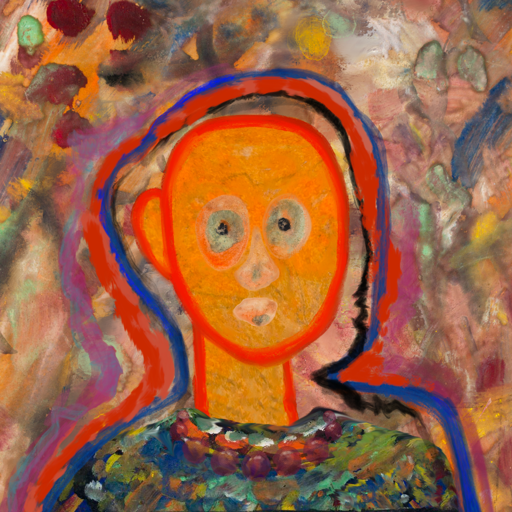
Background: Mother_And_Son_Mother, Head And Neck Front: Sisters, Face Front: Childish, Bust: An_Impression, Hair Front: Experience, Head Accessory: Blank, Second Necklace: Blank, Necklace: Irani_2, Baby: Blank